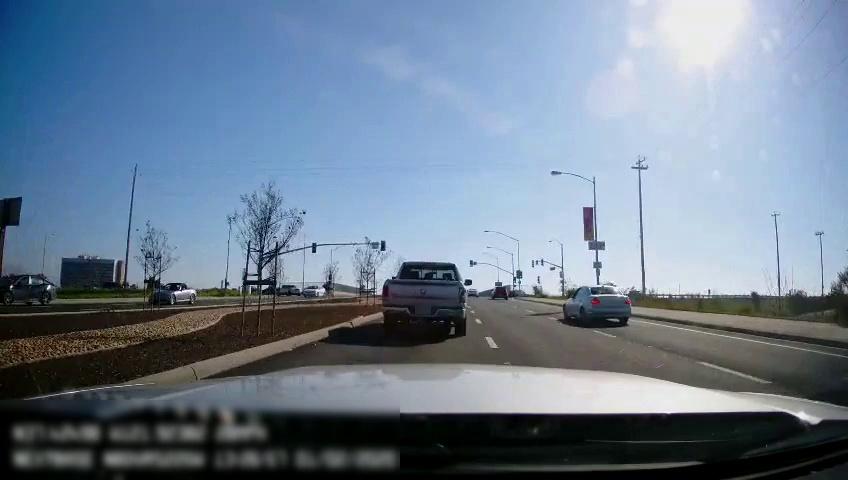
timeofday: Day
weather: Sunny
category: Drivable Space
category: Drivable Space
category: Vehicles | Car
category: Vehicles | Car
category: Vehicles | Car
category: Vehicles | Car
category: Vehicles | Car
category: Vehicles | Truck
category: Vehicles | Truck
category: Lanes | Alternate Lane
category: Lanes | Current Lane
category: Lanes | Current Lane
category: Lanes | Opposite Lane
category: Lanes | Opposite Lane
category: Traffic | Lights
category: Traffic | Lights